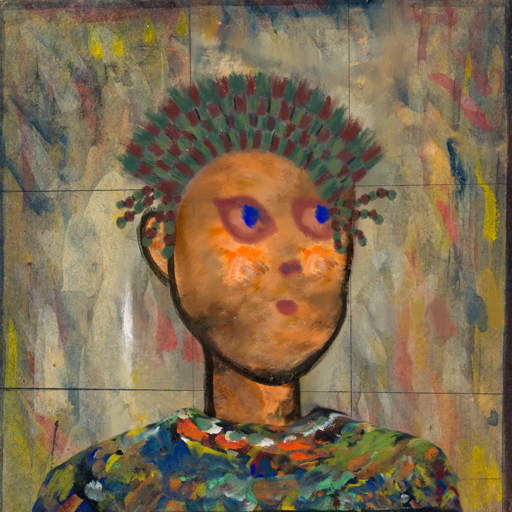
Background: GypsyMother, Head And Neck Side: Gypsy_Queen, Face Side: Mother_And_Son_Mother, Bust: An_Impression, Hair Side: Blank, Head Accessory: After_Raid_Crown, Second Necklace: Blank, Necklace: Blank, Baby: Blank